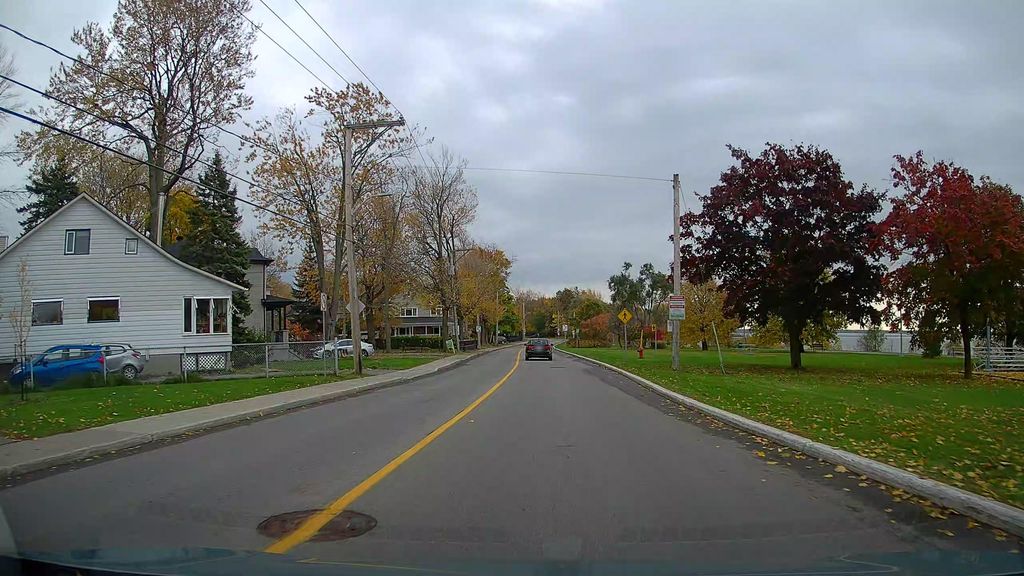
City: montreal